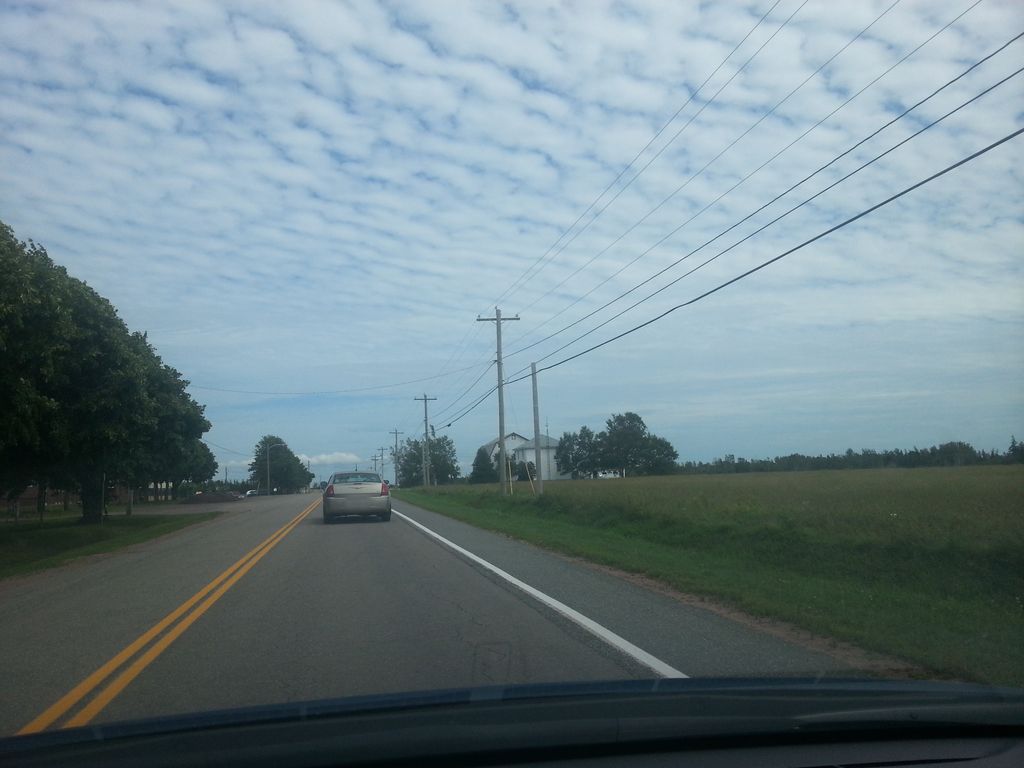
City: charlottetown